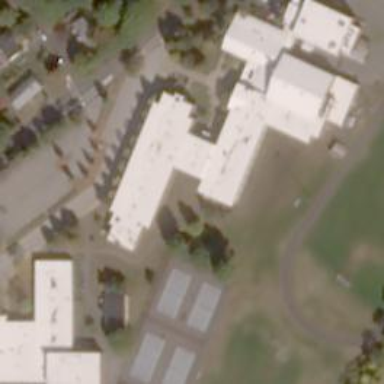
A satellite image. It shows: School.